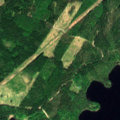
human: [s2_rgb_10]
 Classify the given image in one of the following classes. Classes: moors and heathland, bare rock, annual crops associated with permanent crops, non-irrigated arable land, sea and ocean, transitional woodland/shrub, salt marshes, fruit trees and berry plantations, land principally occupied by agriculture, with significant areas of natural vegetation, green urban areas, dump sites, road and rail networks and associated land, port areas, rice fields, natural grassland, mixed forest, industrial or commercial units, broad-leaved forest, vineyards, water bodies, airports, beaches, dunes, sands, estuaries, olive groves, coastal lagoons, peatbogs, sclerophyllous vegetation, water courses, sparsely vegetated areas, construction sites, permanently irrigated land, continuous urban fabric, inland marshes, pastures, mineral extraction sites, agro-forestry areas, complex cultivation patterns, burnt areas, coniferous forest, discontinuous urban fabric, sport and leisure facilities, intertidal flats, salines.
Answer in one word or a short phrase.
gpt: coniferous forest, mixed forest, water bodies